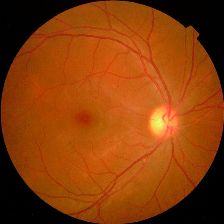
Diabetic retinopathy grade: No DR